CT reconstruction: convct
Segmentation target: spine
Patient: M, age 65
ISS stage: Stage 3
Metal implant: no
Axial slice:
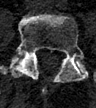
Sagittal slice:
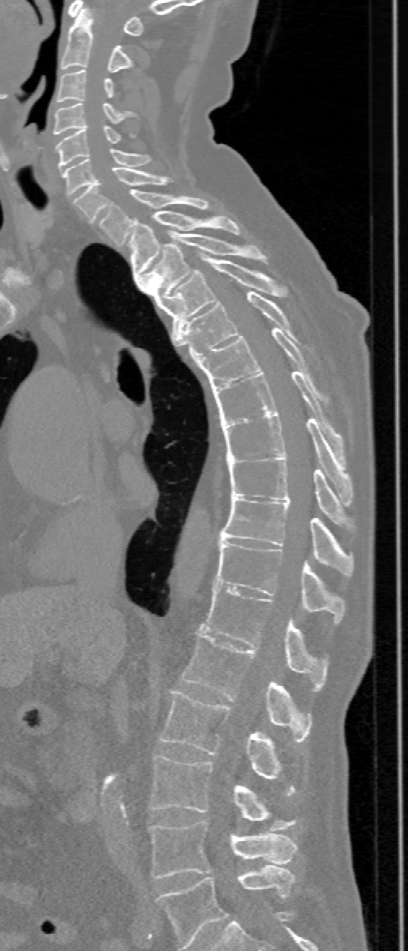